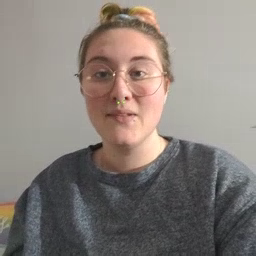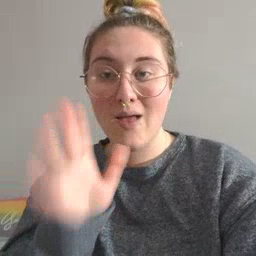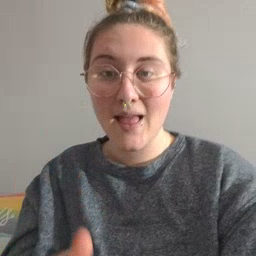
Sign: grandma